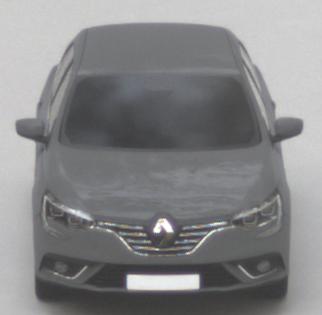
Make: Renault
Model: Mégane ENERGY TCe 100
Detailed model: Mégane (IV)
Model produced from: 2016/03
Model produced until: 2018/08
Doors: 5
Color: gray
Road condition: dry road
Daytime: morning or afternoon
Contrast: low contrast